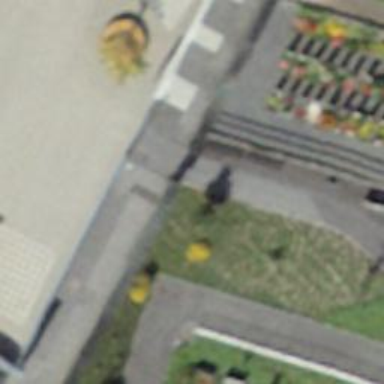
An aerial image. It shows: Black bench.